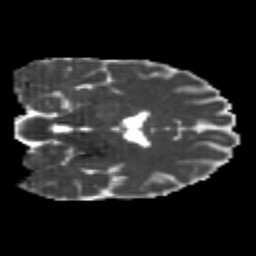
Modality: MD
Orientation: coronal
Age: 20
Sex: male
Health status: healthy
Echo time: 0.074 s